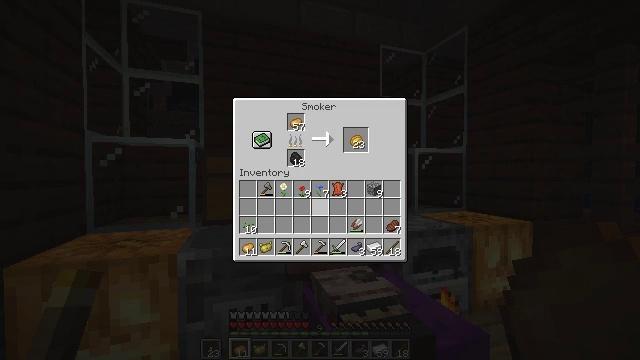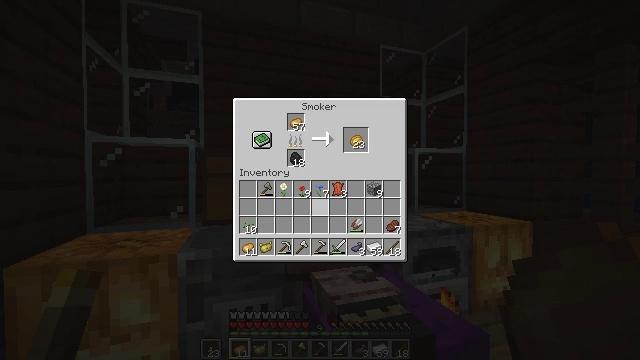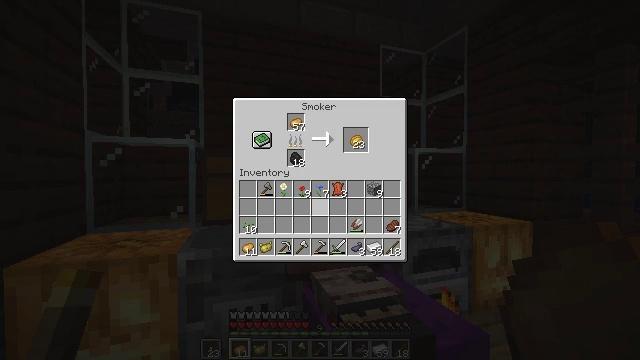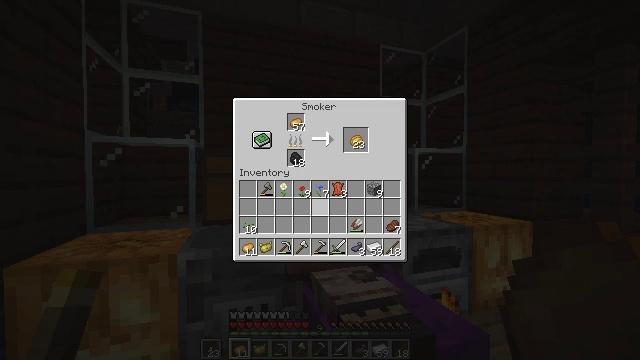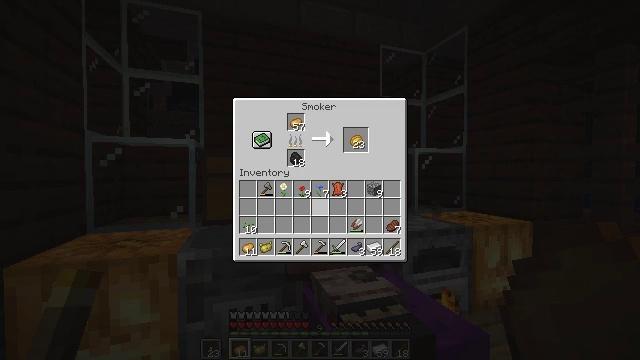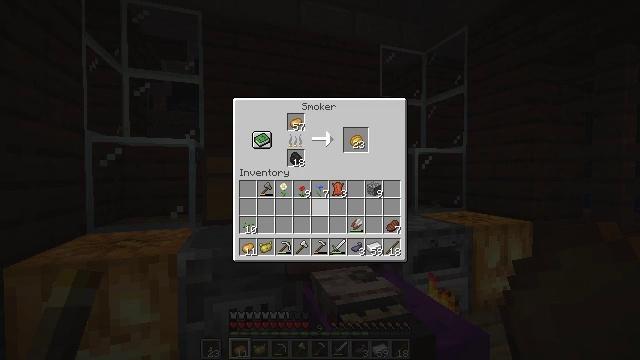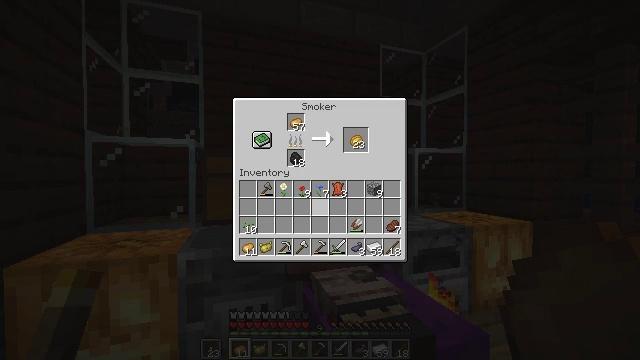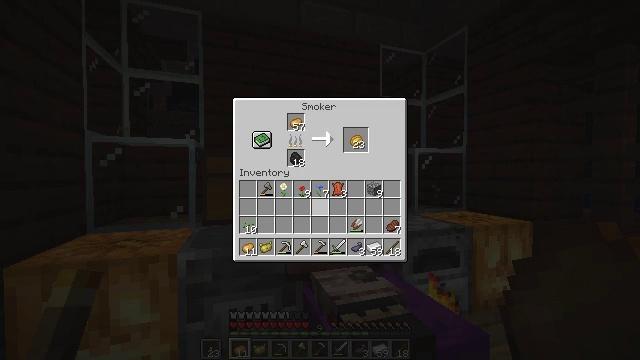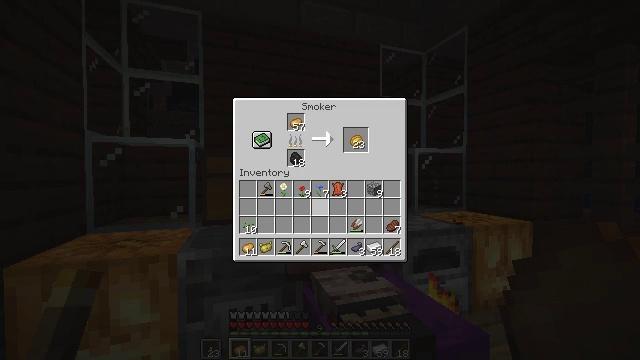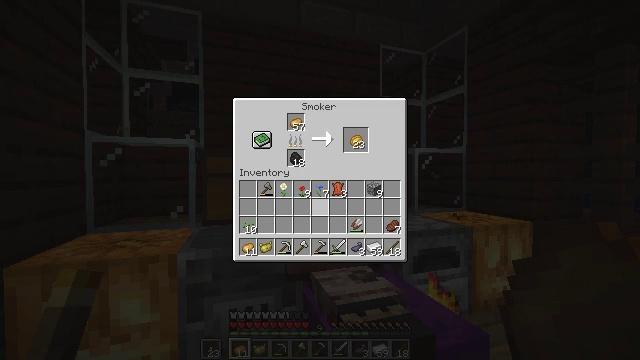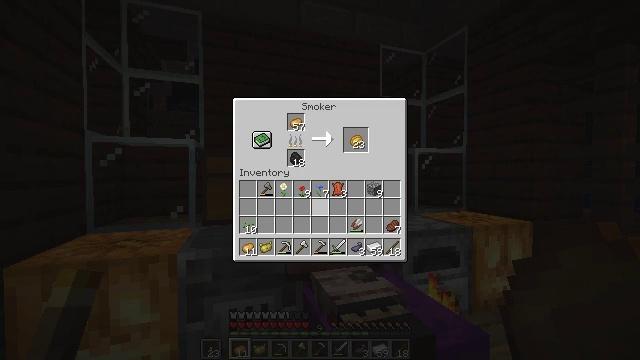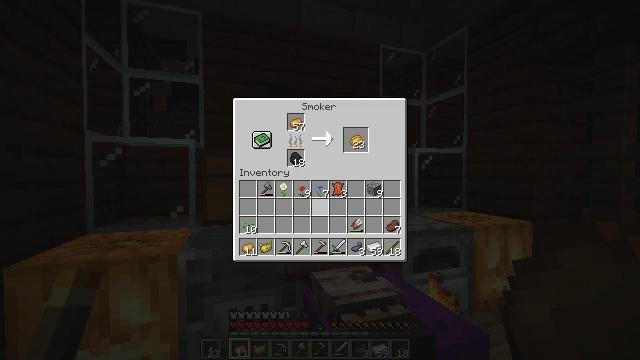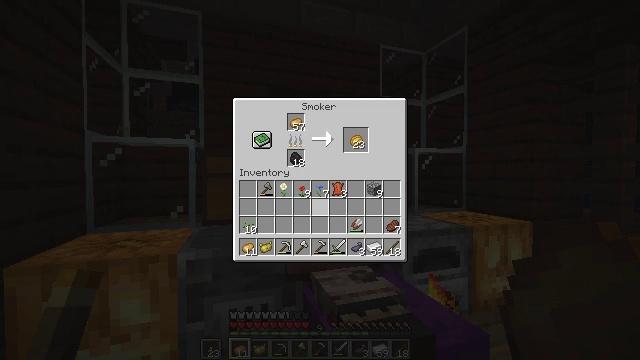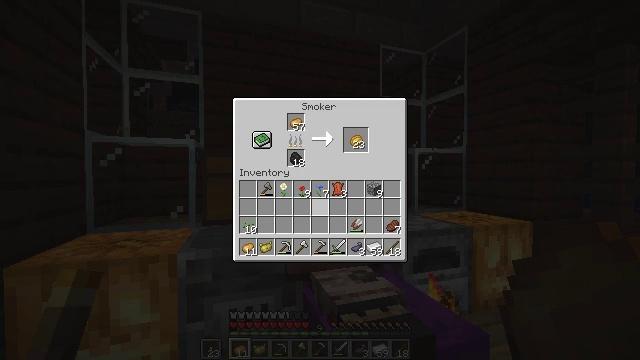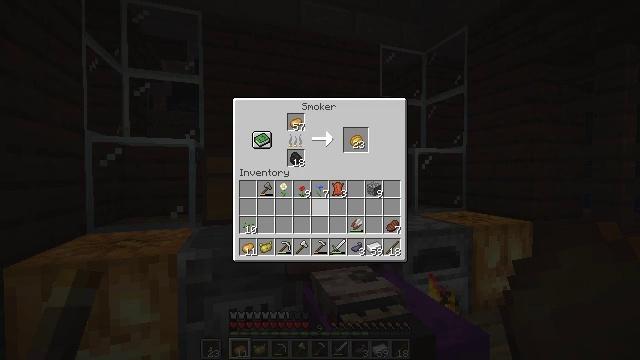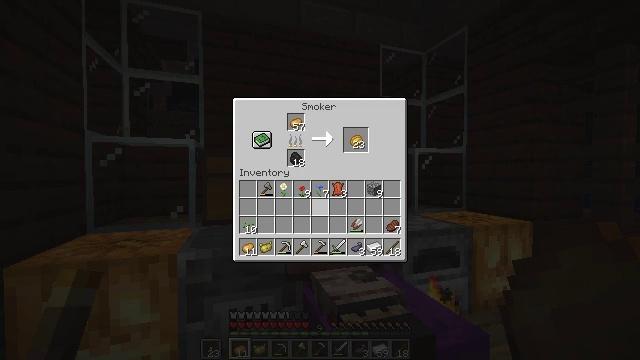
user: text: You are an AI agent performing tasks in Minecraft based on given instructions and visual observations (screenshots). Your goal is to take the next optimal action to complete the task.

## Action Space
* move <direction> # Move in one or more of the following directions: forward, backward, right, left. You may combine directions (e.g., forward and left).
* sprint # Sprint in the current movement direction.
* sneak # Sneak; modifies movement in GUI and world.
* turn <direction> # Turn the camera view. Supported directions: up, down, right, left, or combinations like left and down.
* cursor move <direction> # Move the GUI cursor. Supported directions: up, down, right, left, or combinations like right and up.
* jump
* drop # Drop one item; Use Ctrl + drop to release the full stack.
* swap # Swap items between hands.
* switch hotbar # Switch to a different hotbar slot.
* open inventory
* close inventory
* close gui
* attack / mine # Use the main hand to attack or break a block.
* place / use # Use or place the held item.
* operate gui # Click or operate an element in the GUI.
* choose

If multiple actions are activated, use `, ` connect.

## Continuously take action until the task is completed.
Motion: motion action
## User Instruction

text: Bake a potato to get a baked potato.
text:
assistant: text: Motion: no_op
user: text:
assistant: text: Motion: no_op
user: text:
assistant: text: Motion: no_op
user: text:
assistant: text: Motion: no_op
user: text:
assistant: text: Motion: no_op
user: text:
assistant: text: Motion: no_op
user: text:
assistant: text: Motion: no_op
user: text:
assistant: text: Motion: no_op
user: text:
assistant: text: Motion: no_op
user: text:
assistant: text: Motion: no_op
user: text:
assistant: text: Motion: no_op
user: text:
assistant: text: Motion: no_op
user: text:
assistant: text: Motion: no_op
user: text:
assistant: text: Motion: no_op
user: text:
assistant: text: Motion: no_op
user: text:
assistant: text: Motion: no_op
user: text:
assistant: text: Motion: no_op
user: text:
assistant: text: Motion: no_op
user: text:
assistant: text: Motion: no_op
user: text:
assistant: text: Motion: no_op
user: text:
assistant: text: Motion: no_op
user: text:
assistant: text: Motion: no_op
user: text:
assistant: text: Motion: no_op
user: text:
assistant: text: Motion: no_op
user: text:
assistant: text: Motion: no_op
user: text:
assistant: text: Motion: no_op
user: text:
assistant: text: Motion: no_op
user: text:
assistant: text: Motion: no_op
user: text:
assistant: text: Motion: no_op
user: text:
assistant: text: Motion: no_op